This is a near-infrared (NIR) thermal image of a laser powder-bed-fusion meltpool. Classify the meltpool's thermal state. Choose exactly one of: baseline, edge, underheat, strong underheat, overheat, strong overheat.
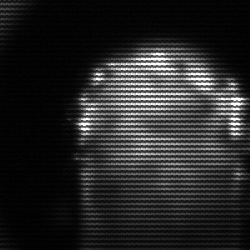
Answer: baseline